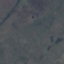
Land use / land cover class: HerbaceousVegetation